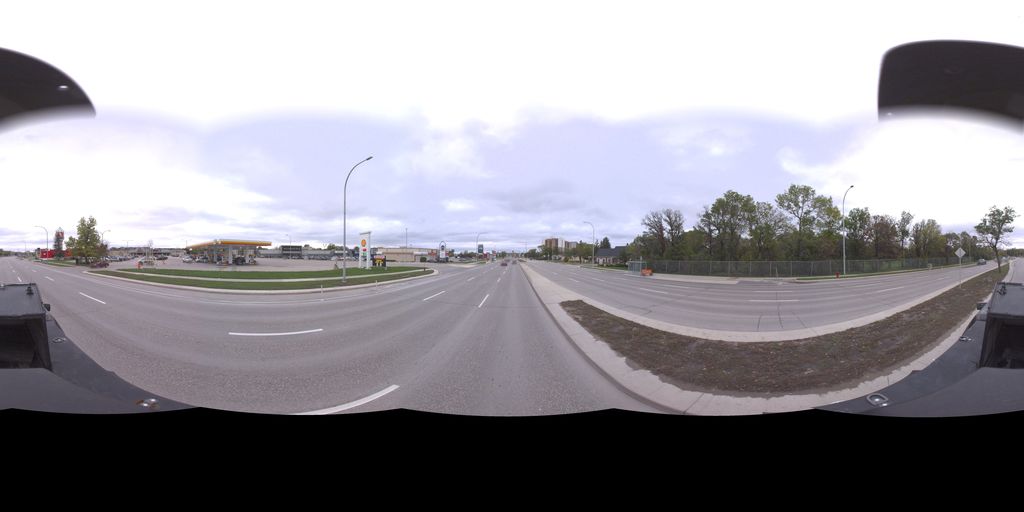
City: winnipeg